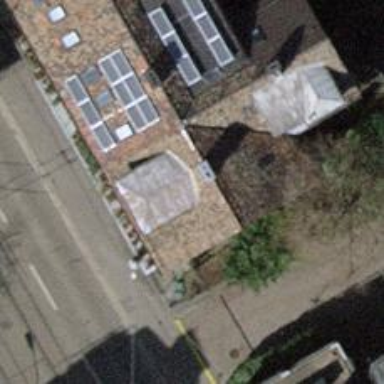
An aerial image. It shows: Beauty shop.